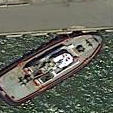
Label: Towing_vessel